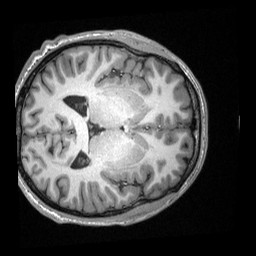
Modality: T1w
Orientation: axial
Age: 33
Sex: male